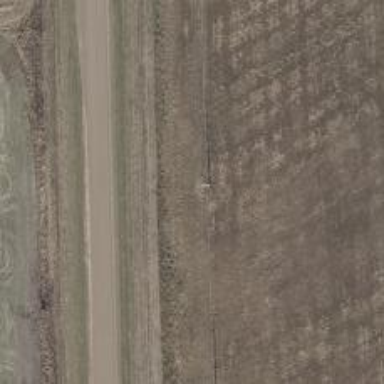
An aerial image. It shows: Power pole.